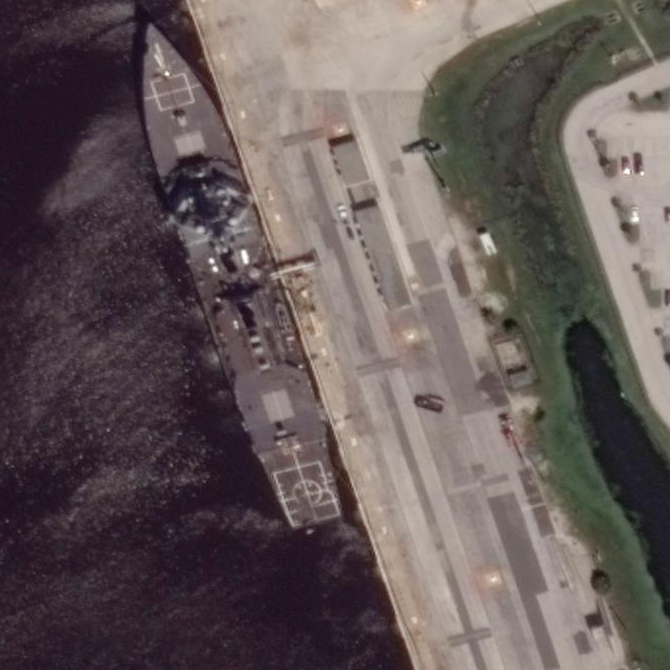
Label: Arleigh_Burke-class_destroyer